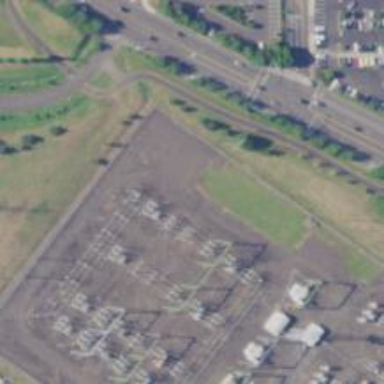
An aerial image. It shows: Switch used for power control.